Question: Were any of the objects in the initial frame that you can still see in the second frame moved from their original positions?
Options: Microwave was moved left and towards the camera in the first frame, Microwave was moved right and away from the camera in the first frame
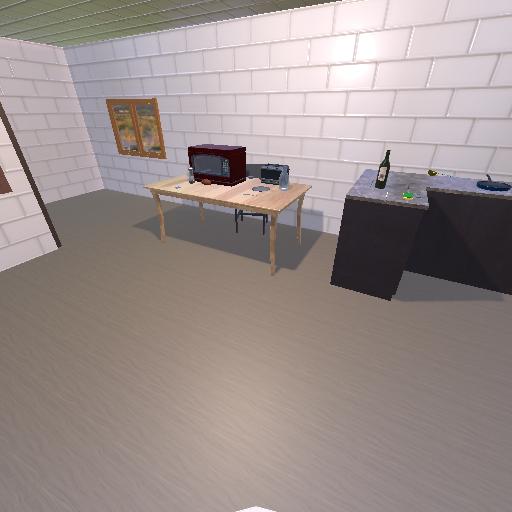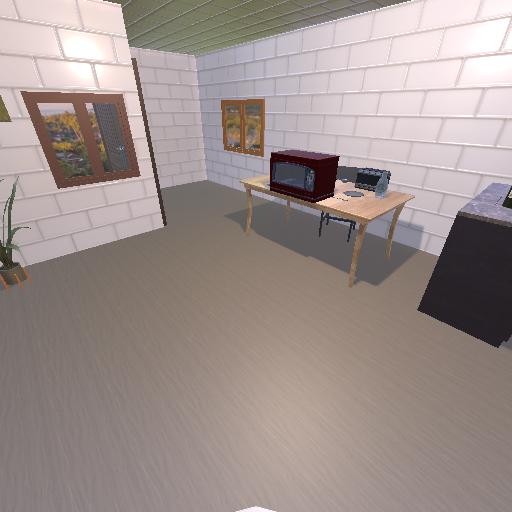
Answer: Microwave was moved left and towards the camera in the first frame